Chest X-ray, AP view. Patient: 60 years old, sex M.
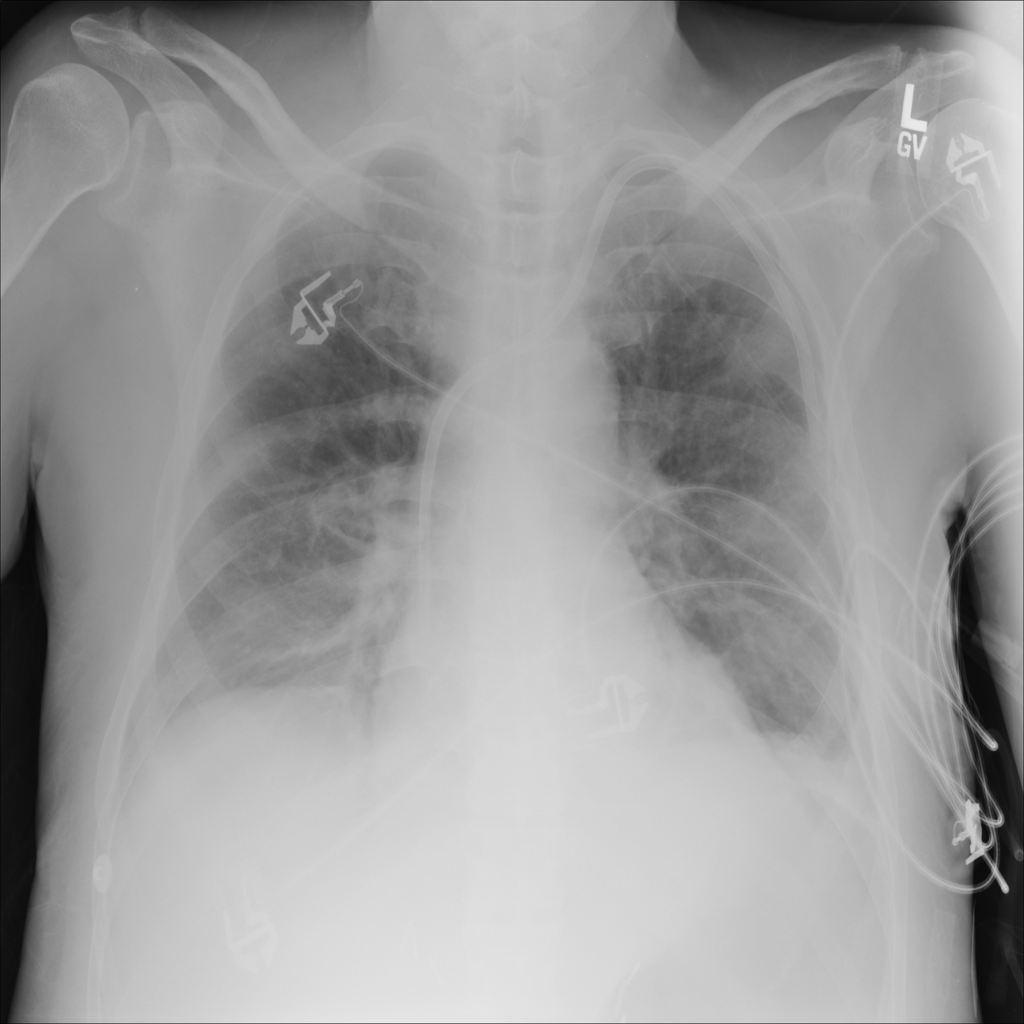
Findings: No Finding